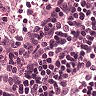
Metastatic tissue present: no